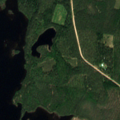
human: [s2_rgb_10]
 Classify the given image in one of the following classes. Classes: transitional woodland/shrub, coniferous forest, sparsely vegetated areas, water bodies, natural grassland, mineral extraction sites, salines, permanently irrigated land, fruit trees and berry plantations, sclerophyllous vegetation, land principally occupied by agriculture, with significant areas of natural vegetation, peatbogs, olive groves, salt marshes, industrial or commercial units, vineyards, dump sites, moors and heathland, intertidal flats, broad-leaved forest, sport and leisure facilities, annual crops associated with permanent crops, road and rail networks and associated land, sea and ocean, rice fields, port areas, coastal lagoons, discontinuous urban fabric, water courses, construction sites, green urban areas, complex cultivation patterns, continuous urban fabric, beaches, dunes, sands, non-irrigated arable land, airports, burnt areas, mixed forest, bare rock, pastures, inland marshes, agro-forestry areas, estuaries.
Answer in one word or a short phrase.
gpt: coniferous forest, water bodies